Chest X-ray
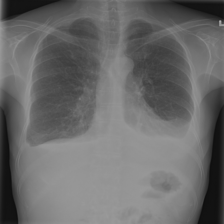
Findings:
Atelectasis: negative
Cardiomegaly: negative
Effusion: positive
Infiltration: negative
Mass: negative
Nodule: negative
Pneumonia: negative
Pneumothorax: negative
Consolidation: negative
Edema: negative
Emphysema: negative
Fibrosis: negative
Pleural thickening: negative
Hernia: negative